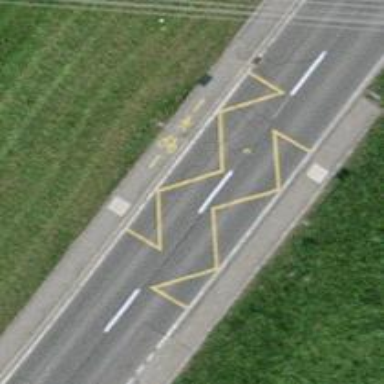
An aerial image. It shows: Bus stop with stop position for public transport.